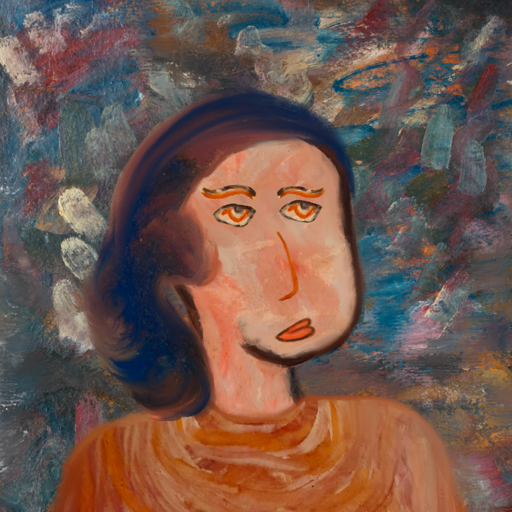
Background: Boggyland, Head And Neck Side: Roy_Bahadur, Face Side: Experience, Bust: Pious_Lady, Hair Side: Mother_And_Son_Son, Head Accessory: Blank, Second Necklace: Blank, Necklace: Blank, Baby: Blank